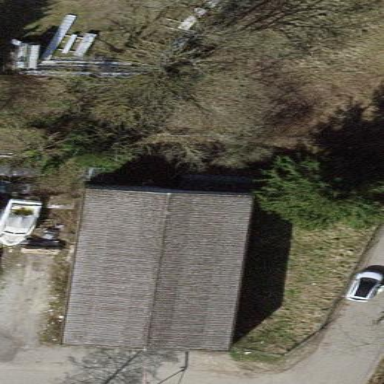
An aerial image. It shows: Industrial building with gabled roof.